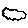
Label: cloud